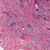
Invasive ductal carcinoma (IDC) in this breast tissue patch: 1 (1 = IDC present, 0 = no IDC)